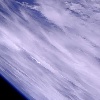
Label: cloud